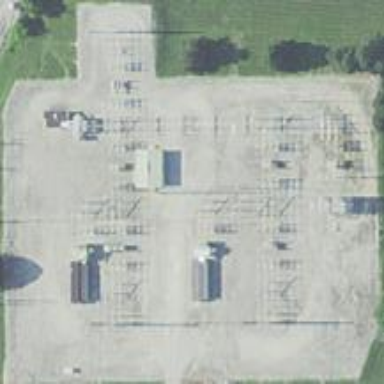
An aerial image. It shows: Chain link fence surrounds power substation.